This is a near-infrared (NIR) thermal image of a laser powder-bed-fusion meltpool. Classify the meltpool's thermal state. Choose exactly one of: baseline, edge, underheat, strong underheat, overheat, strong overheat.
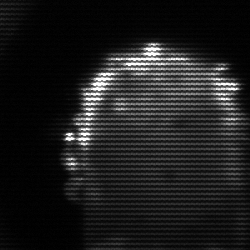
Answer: baseline